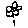
Label: flower